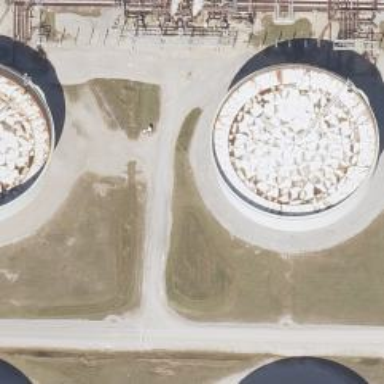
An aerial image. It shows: Storage tank that is man-made.